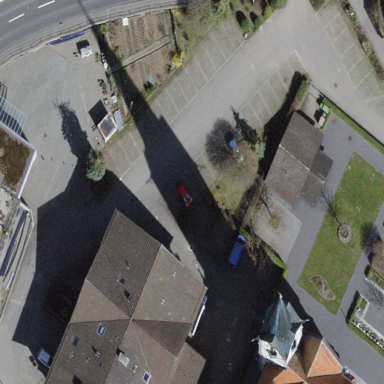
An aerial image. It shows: Parking area.